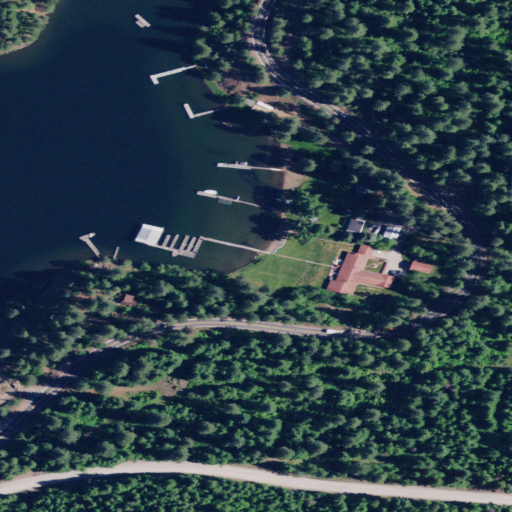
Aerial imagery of valley in Idaho named Hungry Hollow containing evergreen forest, open water, open development, low intensity development, barren land, medium intensity development, and grassland